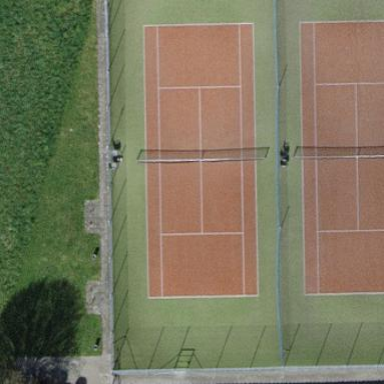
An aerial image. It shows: Tennis court on pitch designated for leisure land.